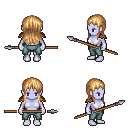
a pixel art fantasy rpg character, female body template, dark elf, purple skin, leather shoulder armor, teal pants, light blonde unkempt hairstyle, spear, four views (front, back, left, right), 2x2 character sprite sheet, small pixel art, hard edges, no anti-aliasing